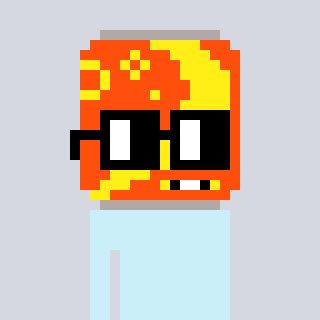
a pixel art character with square black glasses, a pop-shaped head and a darkpink-colored body on a cool background